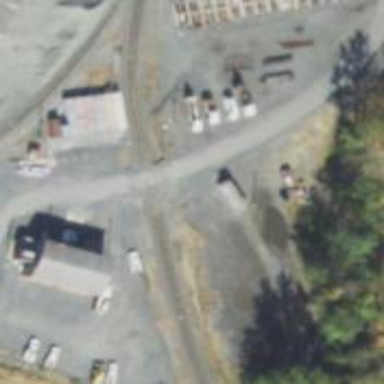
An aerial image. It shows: Unused railway yard.